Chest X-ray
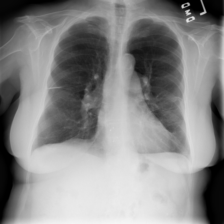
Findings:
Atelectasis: negative
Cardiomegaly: negative
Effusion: negative
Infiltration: negative
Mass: negative
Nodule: negative
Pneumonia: negative
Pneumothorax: negative
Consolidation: negative
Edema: negative
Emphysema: negative
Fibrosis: negative
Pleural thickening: negative
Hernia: negative